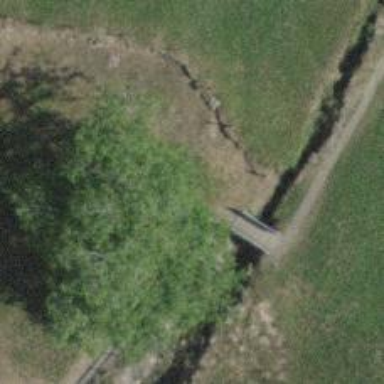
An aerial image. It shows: Path with grass paver surface.